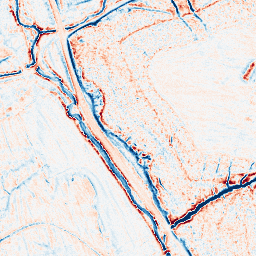
Category: classical
Decomposition family: gaussian
Decomposition parameters: sigma: 2
Upsampling method: bicubic_16x
Upsampling parameters: scale: 16
Upsampling scale: 16